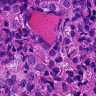
Metastatic tissue present: yes